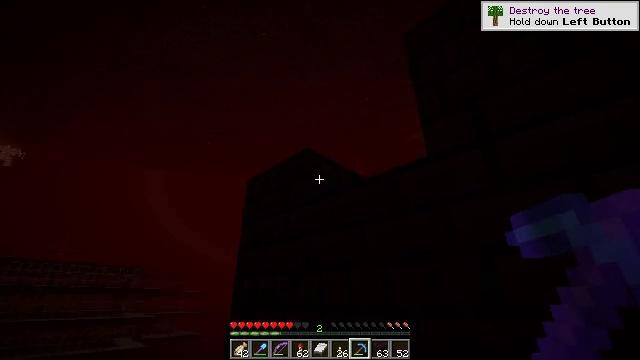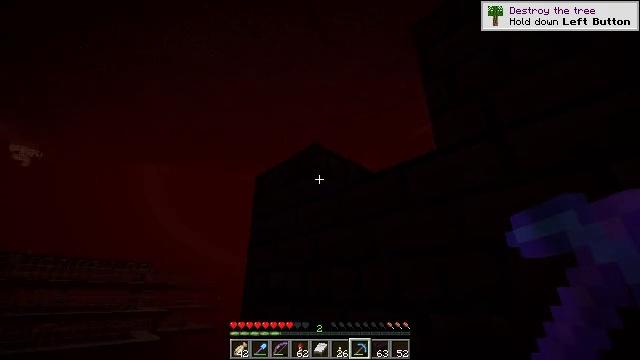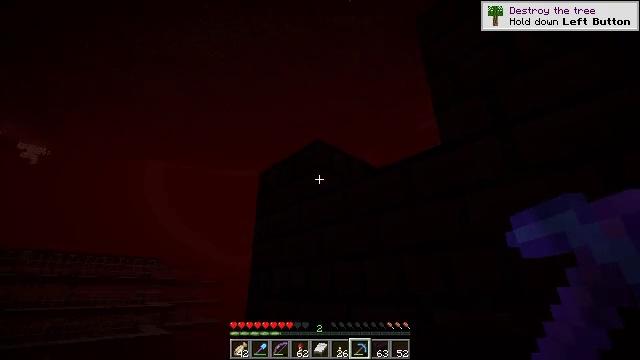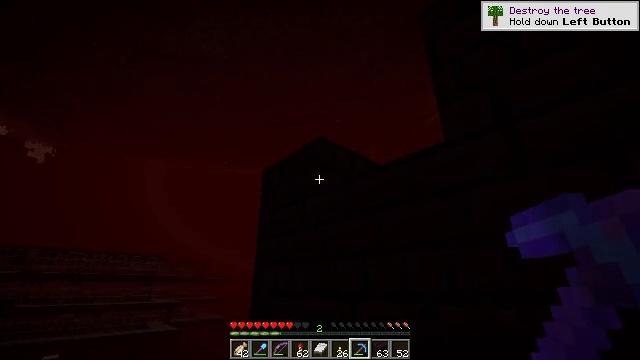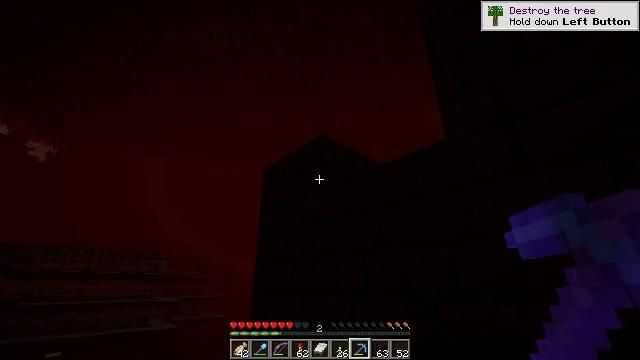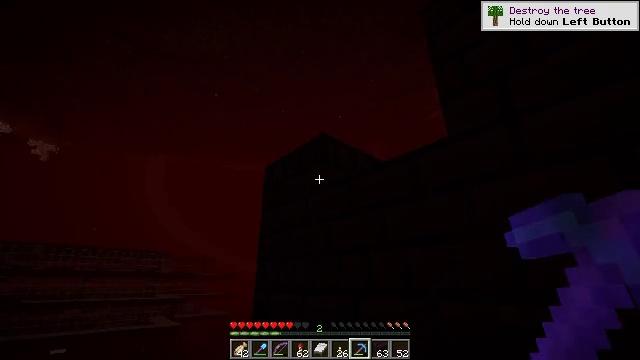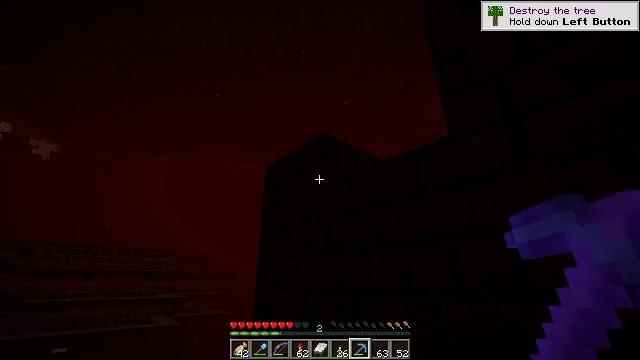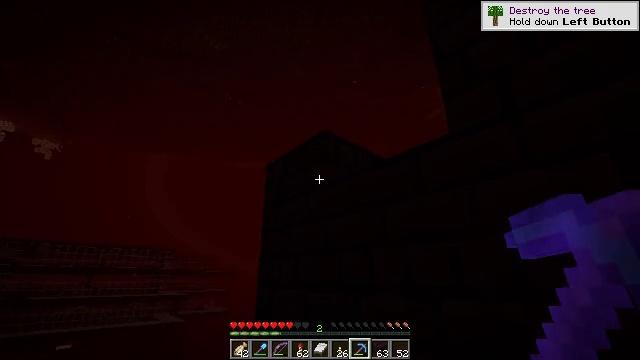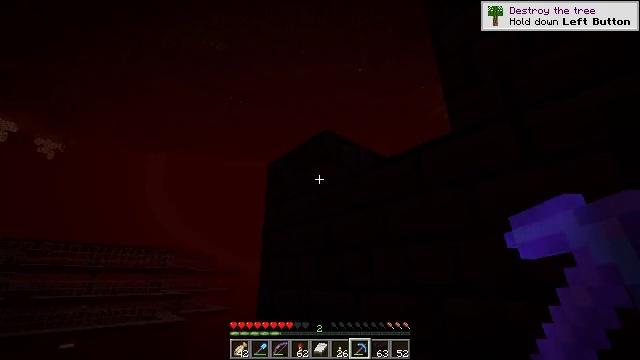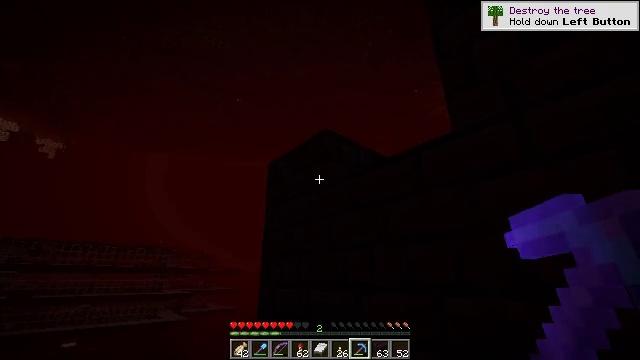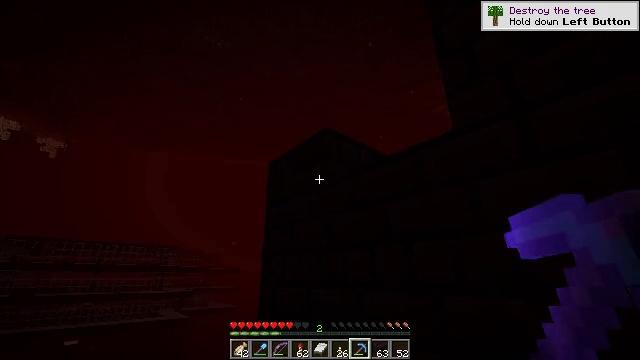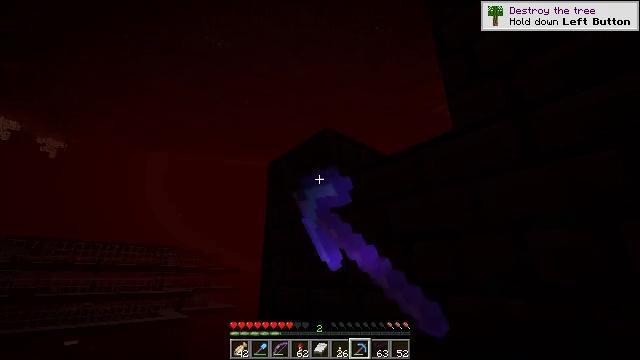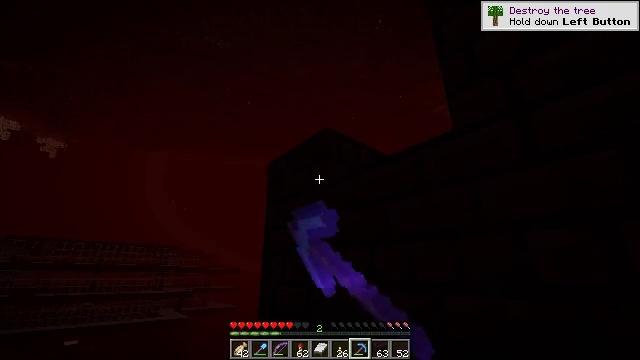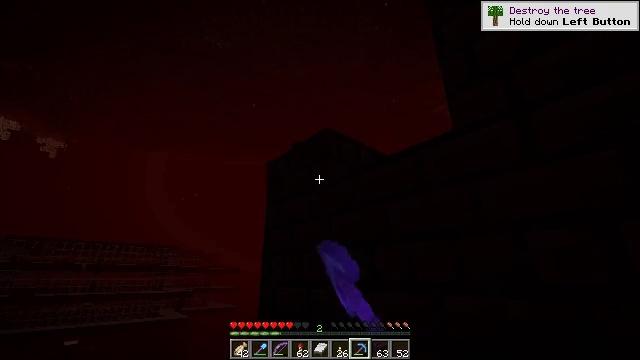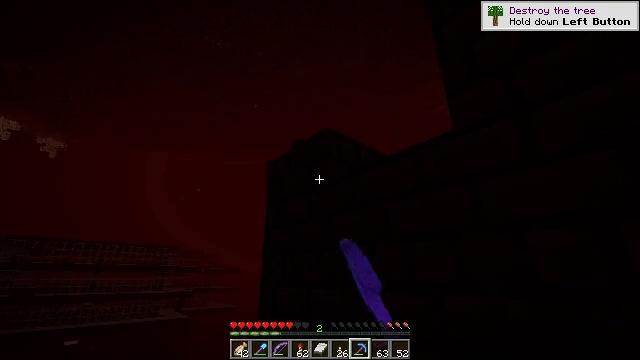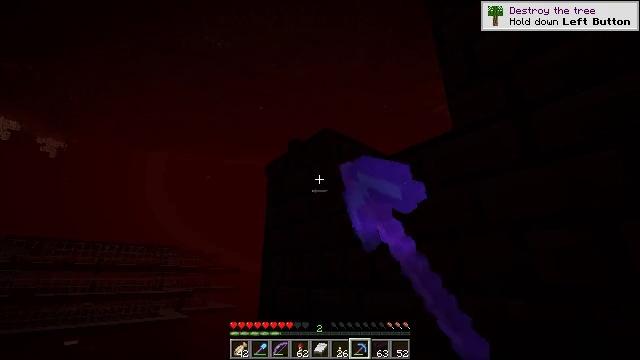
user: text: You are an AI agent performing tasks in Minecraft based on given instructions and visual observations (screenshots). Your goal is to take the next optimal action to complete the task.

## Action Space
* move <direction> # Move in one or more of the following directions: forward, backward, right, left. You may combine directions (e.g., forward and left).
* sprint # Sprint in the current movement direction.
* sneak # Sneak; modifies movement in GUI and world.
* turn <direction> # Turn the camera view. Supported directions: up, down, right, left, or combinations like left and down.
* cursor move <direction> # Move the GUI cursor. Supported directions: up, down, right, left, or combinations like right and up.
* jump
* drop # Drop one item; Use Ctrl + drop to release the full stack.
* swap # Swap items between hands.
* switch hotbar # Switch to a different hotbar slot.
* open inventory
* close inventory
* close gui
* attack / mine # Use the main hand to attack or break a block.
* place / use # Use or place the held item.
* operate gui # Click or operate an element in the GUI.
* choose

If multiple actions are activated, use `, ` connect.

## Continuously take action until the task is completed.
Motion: motion action
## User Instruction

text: Dig up the nether brick slab.
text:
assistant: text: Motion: sneak, turn left and down
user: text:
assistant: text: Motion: sneak
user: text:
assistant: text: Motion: sneak
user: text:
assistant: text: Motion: sneak
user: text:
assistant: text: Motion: sneak
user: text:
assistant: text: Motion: sneak
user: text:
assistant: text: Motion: sneak
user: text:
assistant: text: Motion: sneak
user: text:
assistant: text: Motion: sneak
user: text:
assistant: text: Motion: sneak, attack / mine
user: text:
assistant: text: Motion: sneak, attack / mine
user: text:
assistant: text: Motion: sneak, attack / mine
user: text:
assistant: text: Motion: sneak, attack / mine
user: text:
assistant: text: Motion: sneak, attack / mine
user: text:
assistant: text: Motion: sneak
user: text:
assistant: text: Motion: sneak
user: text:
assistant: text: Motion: sneak
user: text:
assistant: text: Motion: sneak
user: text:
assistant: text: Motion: sneak
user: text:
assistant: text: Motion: sneak
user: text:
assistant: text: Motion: sneak, attack / mine
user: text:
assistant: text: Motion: sneak, attack / mine
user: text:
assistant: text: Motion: sneak, attack / mine
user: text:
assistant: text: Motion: sneak, attack / mine
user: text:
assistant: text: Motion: sneak
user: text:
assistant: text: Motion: sneak
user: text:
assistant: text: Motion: sneak
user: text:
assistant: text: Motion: sneak